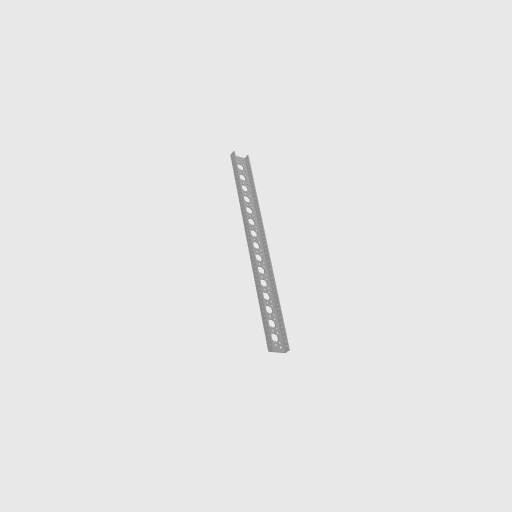
Part: MiniLowSideUChannel15H